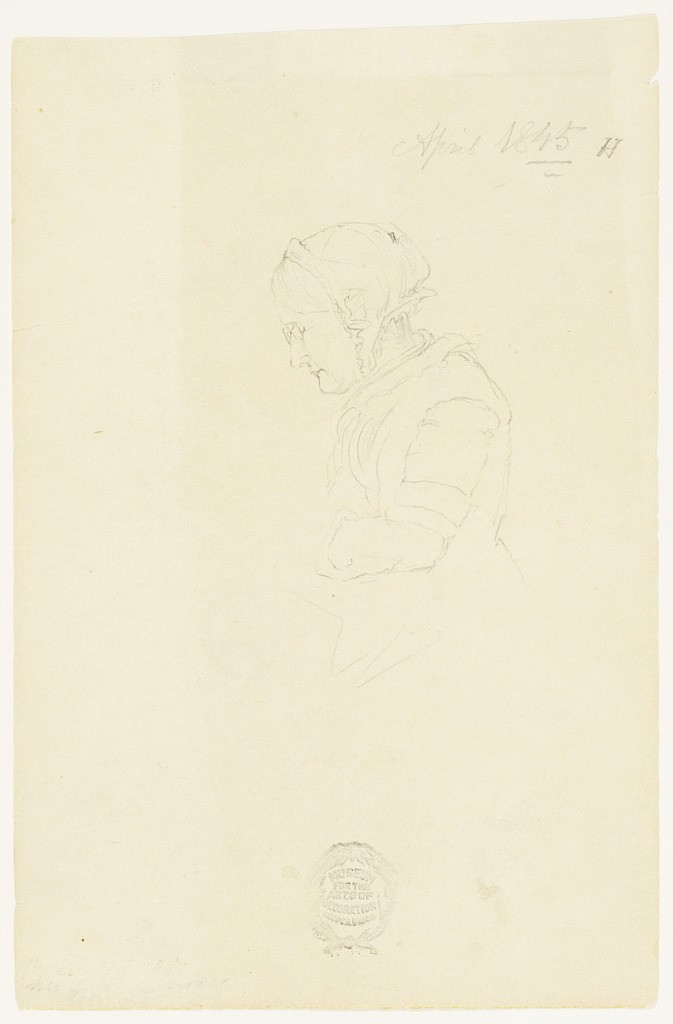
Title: Portrait of an Elderly Woman, Hartford, Connecticut
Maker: Frederic Edwin Church, American, 1826–1900
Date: April 1845
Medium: Graphite on white wove paper
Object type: Drawing
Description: Figure sketch of an elderly woman in Hartford, Connecticut. Viewed in left profile, she wears a bonnet and glasses as she looks downward, or possibly with eyes closed. She could be gazing towards her lap or nodding off.